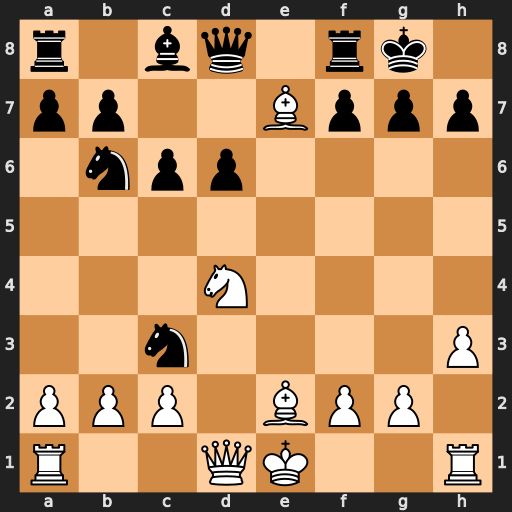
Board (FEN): r1bq1rk1/pp2Bppp/1npp4/8/3N4/2n4P/PPP1BPP1/R2QK2R
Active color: w
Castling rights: KQ
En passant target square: -
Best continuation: Bxd8 Nxd1 Bxb6